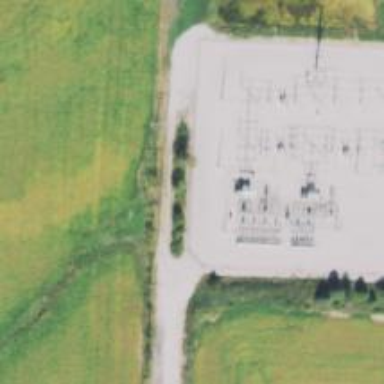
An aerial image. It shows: Distribution power substation secured by fence.